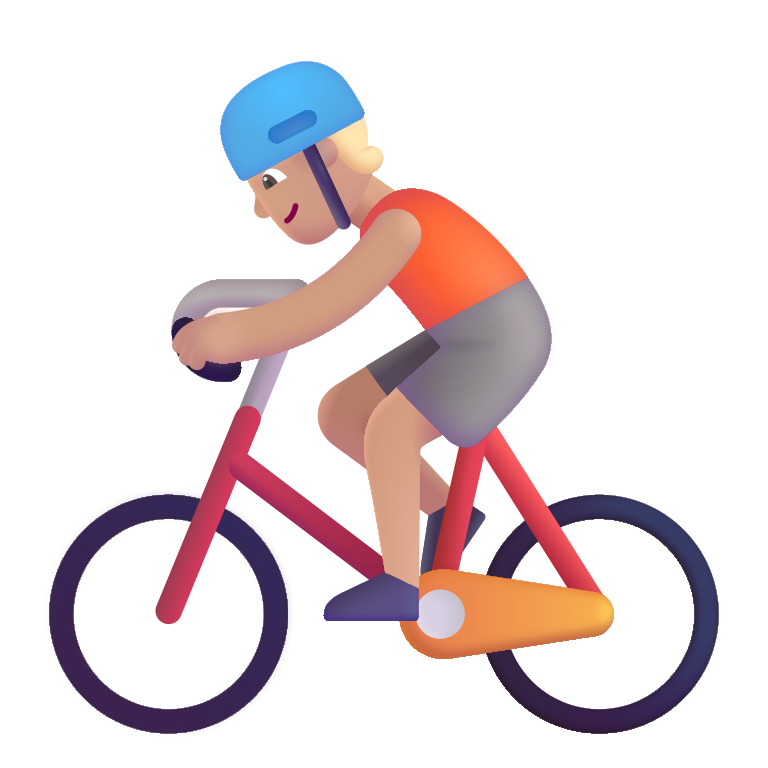
person biking color  light